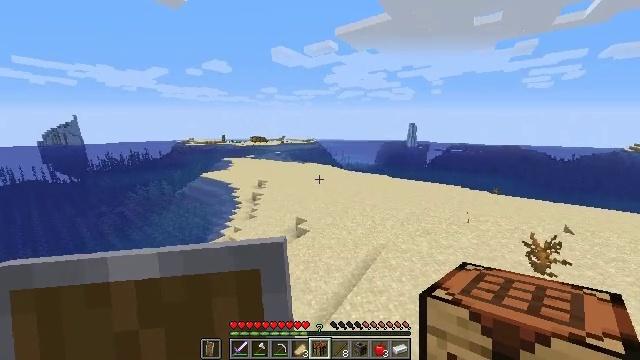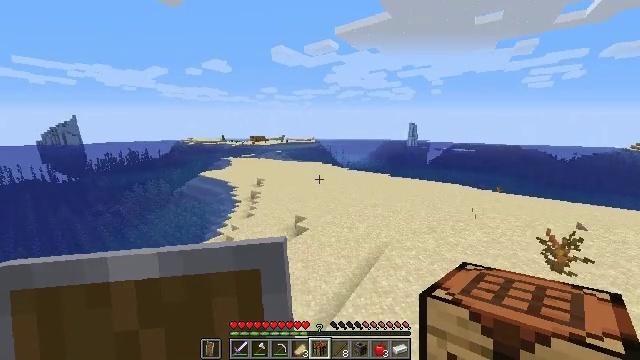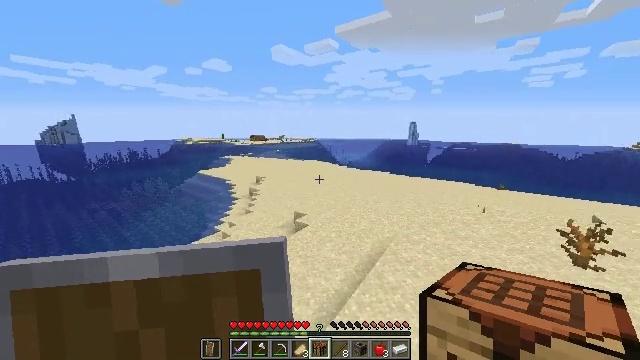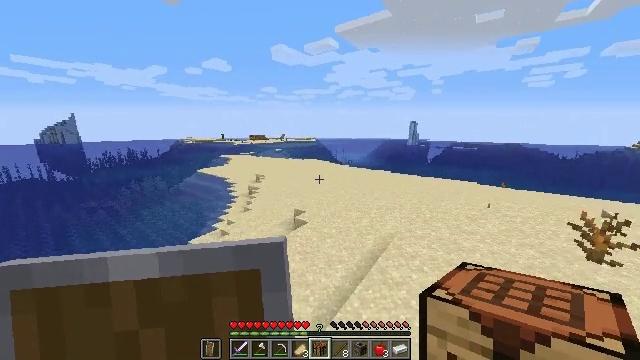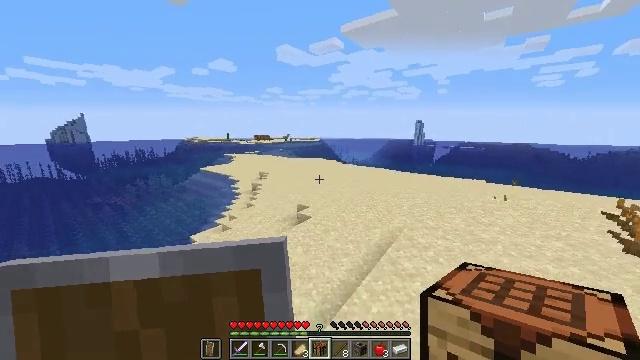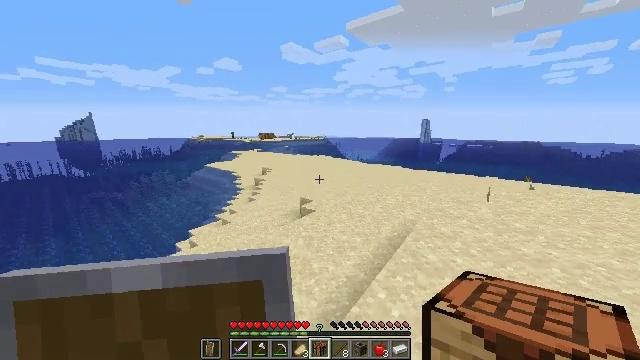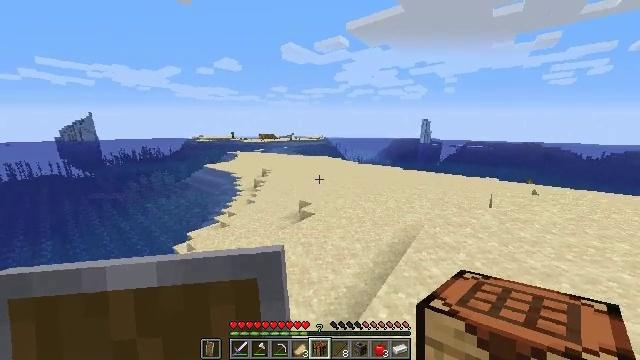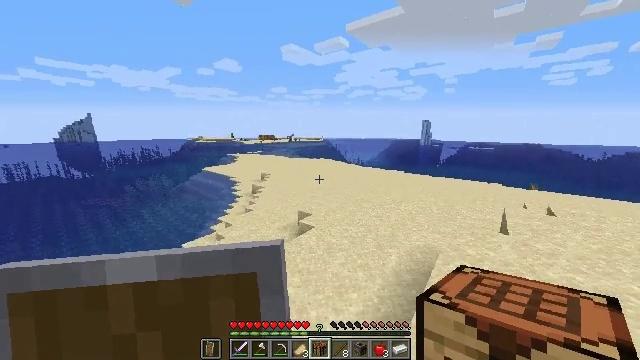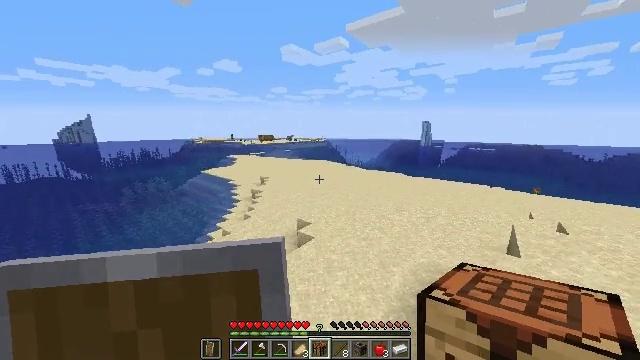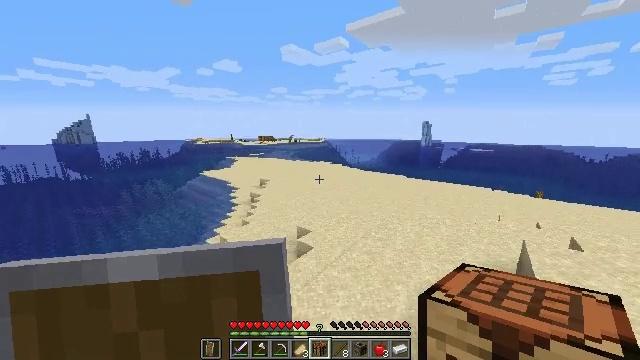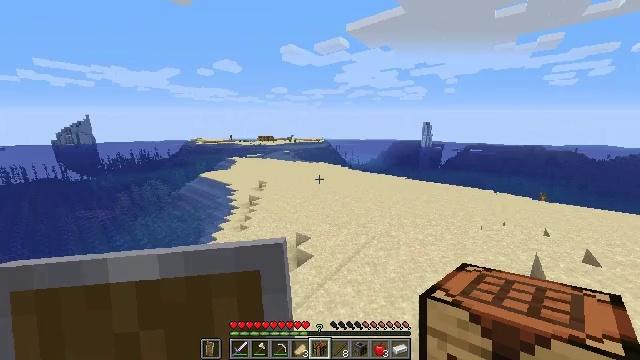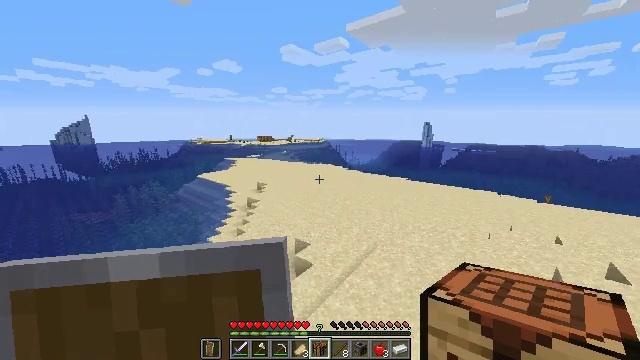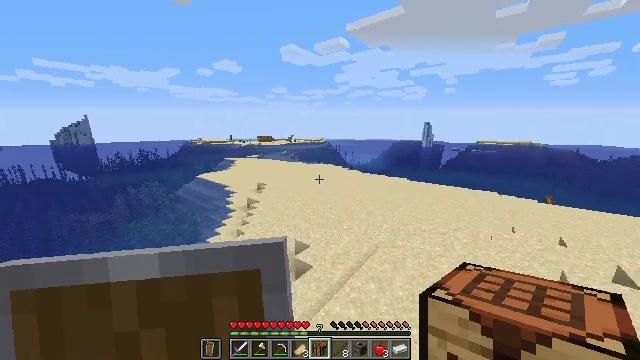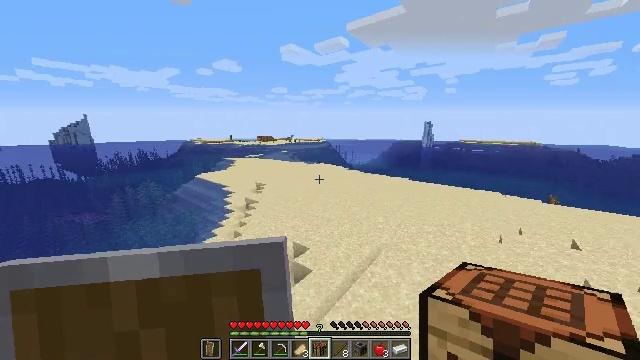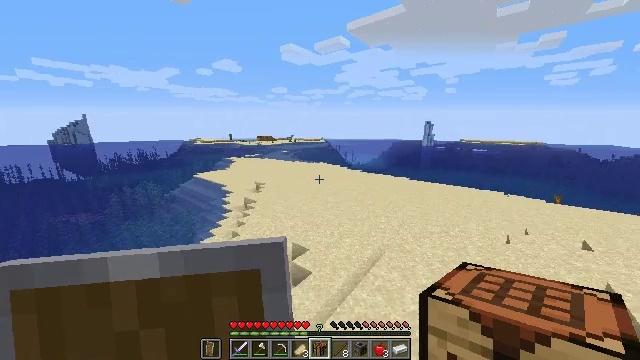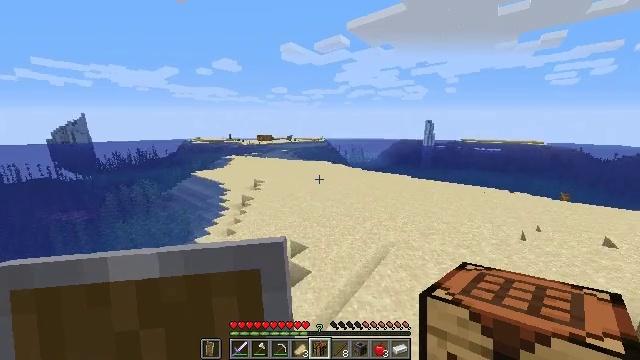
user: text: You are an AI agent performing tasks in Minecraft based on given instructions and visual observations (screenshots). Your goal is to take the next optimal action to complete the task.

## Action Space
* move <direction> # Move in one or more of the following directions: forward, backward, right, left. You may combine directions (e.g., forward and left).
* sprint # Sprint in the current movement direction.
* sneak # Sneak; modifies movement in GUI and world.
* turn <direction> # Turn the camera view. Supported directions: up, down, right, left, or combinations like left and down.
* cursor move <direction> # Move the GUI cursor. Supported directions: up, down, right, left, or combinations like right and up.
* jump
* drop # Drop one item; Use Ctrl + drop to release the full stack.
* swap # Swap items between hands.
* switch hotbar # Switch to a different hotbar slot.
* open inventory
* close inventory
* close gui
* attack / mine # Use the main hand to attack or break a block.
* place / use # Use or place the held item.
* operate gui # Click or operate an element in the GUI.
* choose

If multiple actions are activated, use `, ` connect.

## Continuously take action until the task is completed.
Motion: motion action
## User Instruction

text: Left click to mine the dead bush.
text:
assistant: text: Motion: move forward, sprint, jump
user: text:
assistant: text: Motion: move forward, sprint, jump
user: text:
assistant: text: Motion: move forward, sprint, jump
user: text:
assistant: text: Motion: move forward, sprint, turn left, jump
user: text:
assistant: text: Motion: move forward, sprint, turn left, jump
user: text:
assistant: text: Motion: move forward, sprint, jump
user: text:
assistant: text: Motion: move forward, sprint, jump
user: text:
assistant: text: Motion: move forward, sprint, jump
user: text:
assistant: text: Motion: move forward, sprint, jump
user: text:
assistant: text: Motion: move forward, sprint, jump
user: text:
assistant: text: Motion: move forward, sprint, jump
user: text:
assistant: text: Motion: move forward, sprint, jump
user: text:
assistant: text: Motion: move forward, sprint, jump
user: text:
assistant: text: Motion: move forward, sprint, jump
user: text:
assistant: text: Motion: move forward, sprint, jump
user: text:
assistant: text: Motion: move forward, sprint, jump
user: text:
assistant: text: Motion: move forward, sprint, jump
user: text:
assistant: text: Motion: move forward, sprint, jump
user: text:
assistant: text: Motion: move forward, sprint, jump
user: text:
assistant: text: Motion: move forward, sprint, jump
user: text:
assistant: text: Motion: move forward, sprint, jump
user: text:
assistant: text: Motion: move forward, sprint, jump
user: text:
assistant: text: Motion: move forward, sprint, turn left, jump
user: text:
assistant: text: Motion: move forward, sprint, jump
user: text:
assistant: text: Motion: move forward, sprint, jump
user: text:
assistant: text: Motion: move forward, sprint, jump
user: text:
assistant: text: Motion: move forward, sprint, jump
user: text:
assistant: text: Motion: move forward, sprint, turn left, jump
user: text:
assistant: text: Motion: move forward, sprint, turn left, jump
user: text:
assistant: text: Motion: move forward, sprint, jump